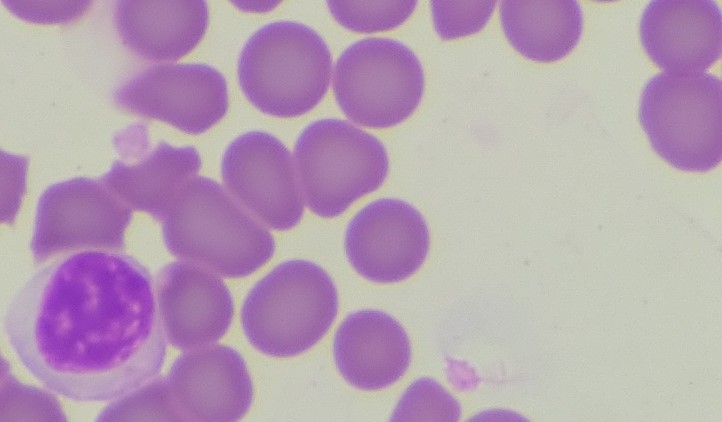
White blood cell type: Lymphocyte